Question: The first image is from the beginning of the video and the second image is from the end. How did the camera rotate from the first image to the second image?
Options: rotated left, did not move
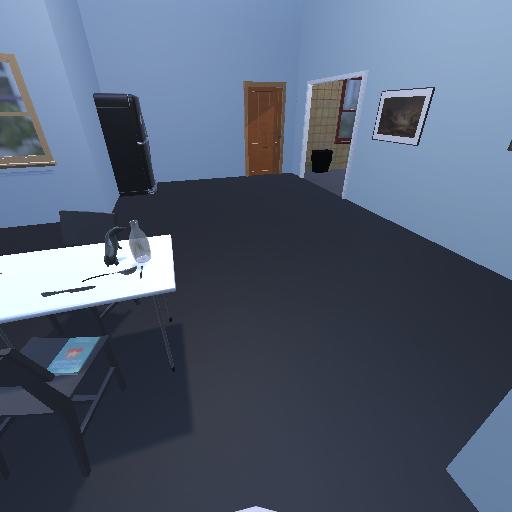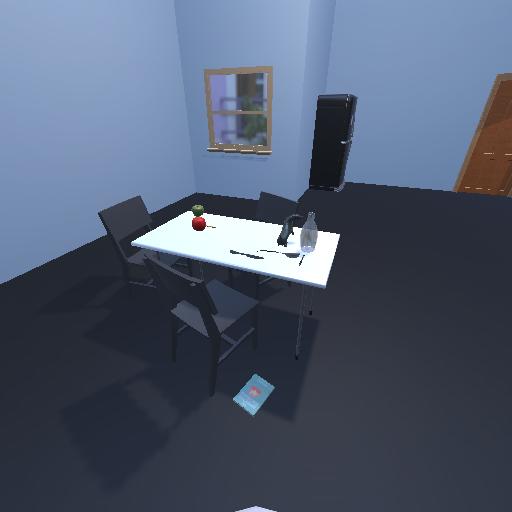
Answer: rotated left